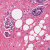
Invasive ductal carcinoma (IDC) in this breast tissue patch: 0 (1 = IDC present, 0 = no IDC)